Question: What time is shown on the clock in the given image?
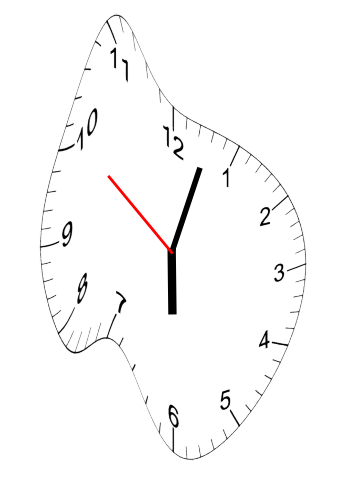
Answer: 06:02:51